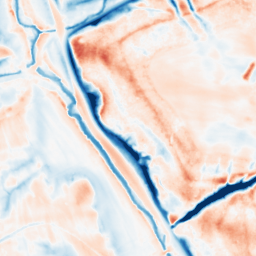
Category: multiscale
Decomposition family: dog_multiscale
Decomposition parameters: sigma_ratio: 2
n_scales: 4
base_sigma: 0.5
Upsampling method: bilinear
Upsampling parameters: scale: 2
Upsampling scale: 2